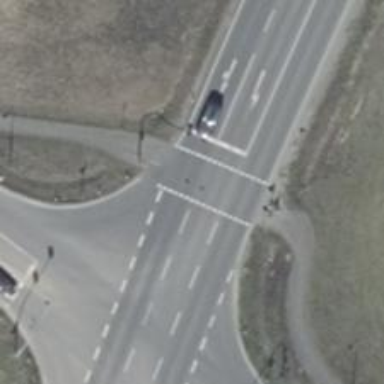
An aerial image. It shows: Road crossing with traffic signals.